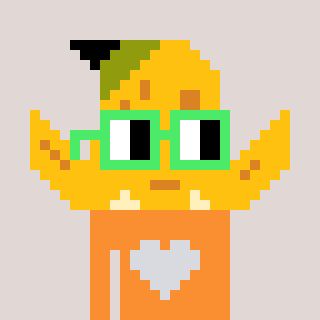
a pixel art character with square light green glasses, a banana-shaped head and a orange-colored body on a warm background